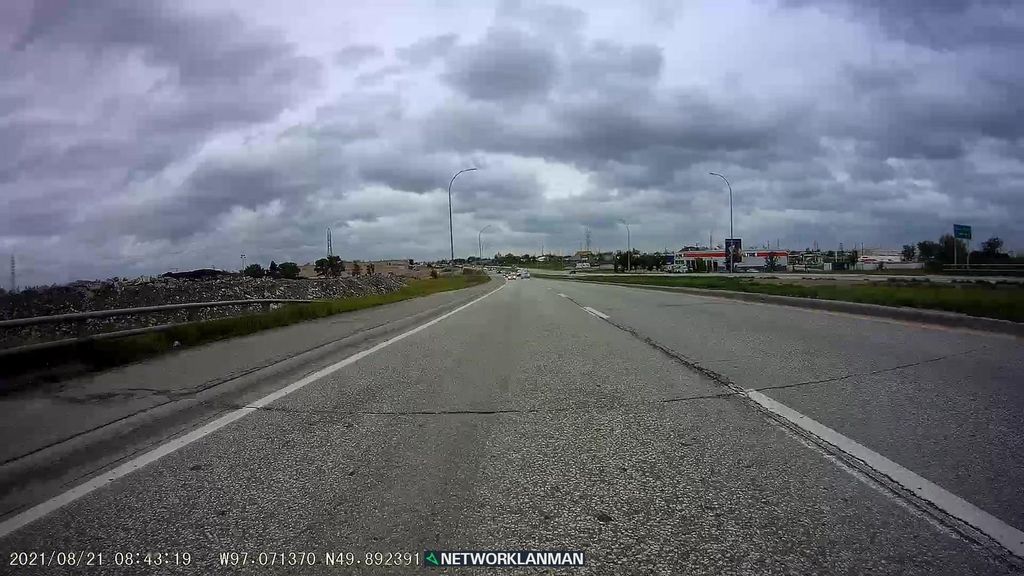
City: winnipeg